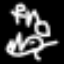
Label: frog